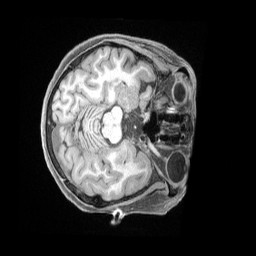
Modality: T1w
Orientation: axial
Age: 65
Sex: female
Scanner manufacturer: siemens
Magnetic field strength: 3 T
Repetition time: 2.5 s
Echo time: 0.00222 s